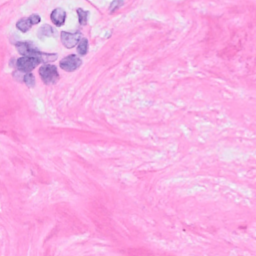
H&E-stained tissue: Breast